Aerial crown-view tile of a tropical tree (Barro Colorado Island, Panama), acquired 20250317:
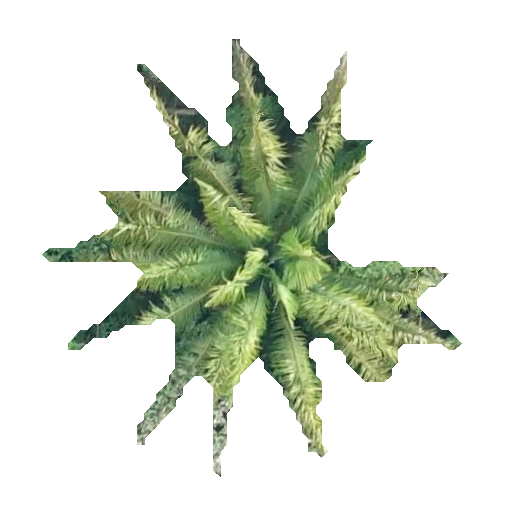
Species: Oenocarpus mapora
GBIF accepted scientific name: Oenocarpus mapora
Crown area: 100.666 m²